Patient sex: M
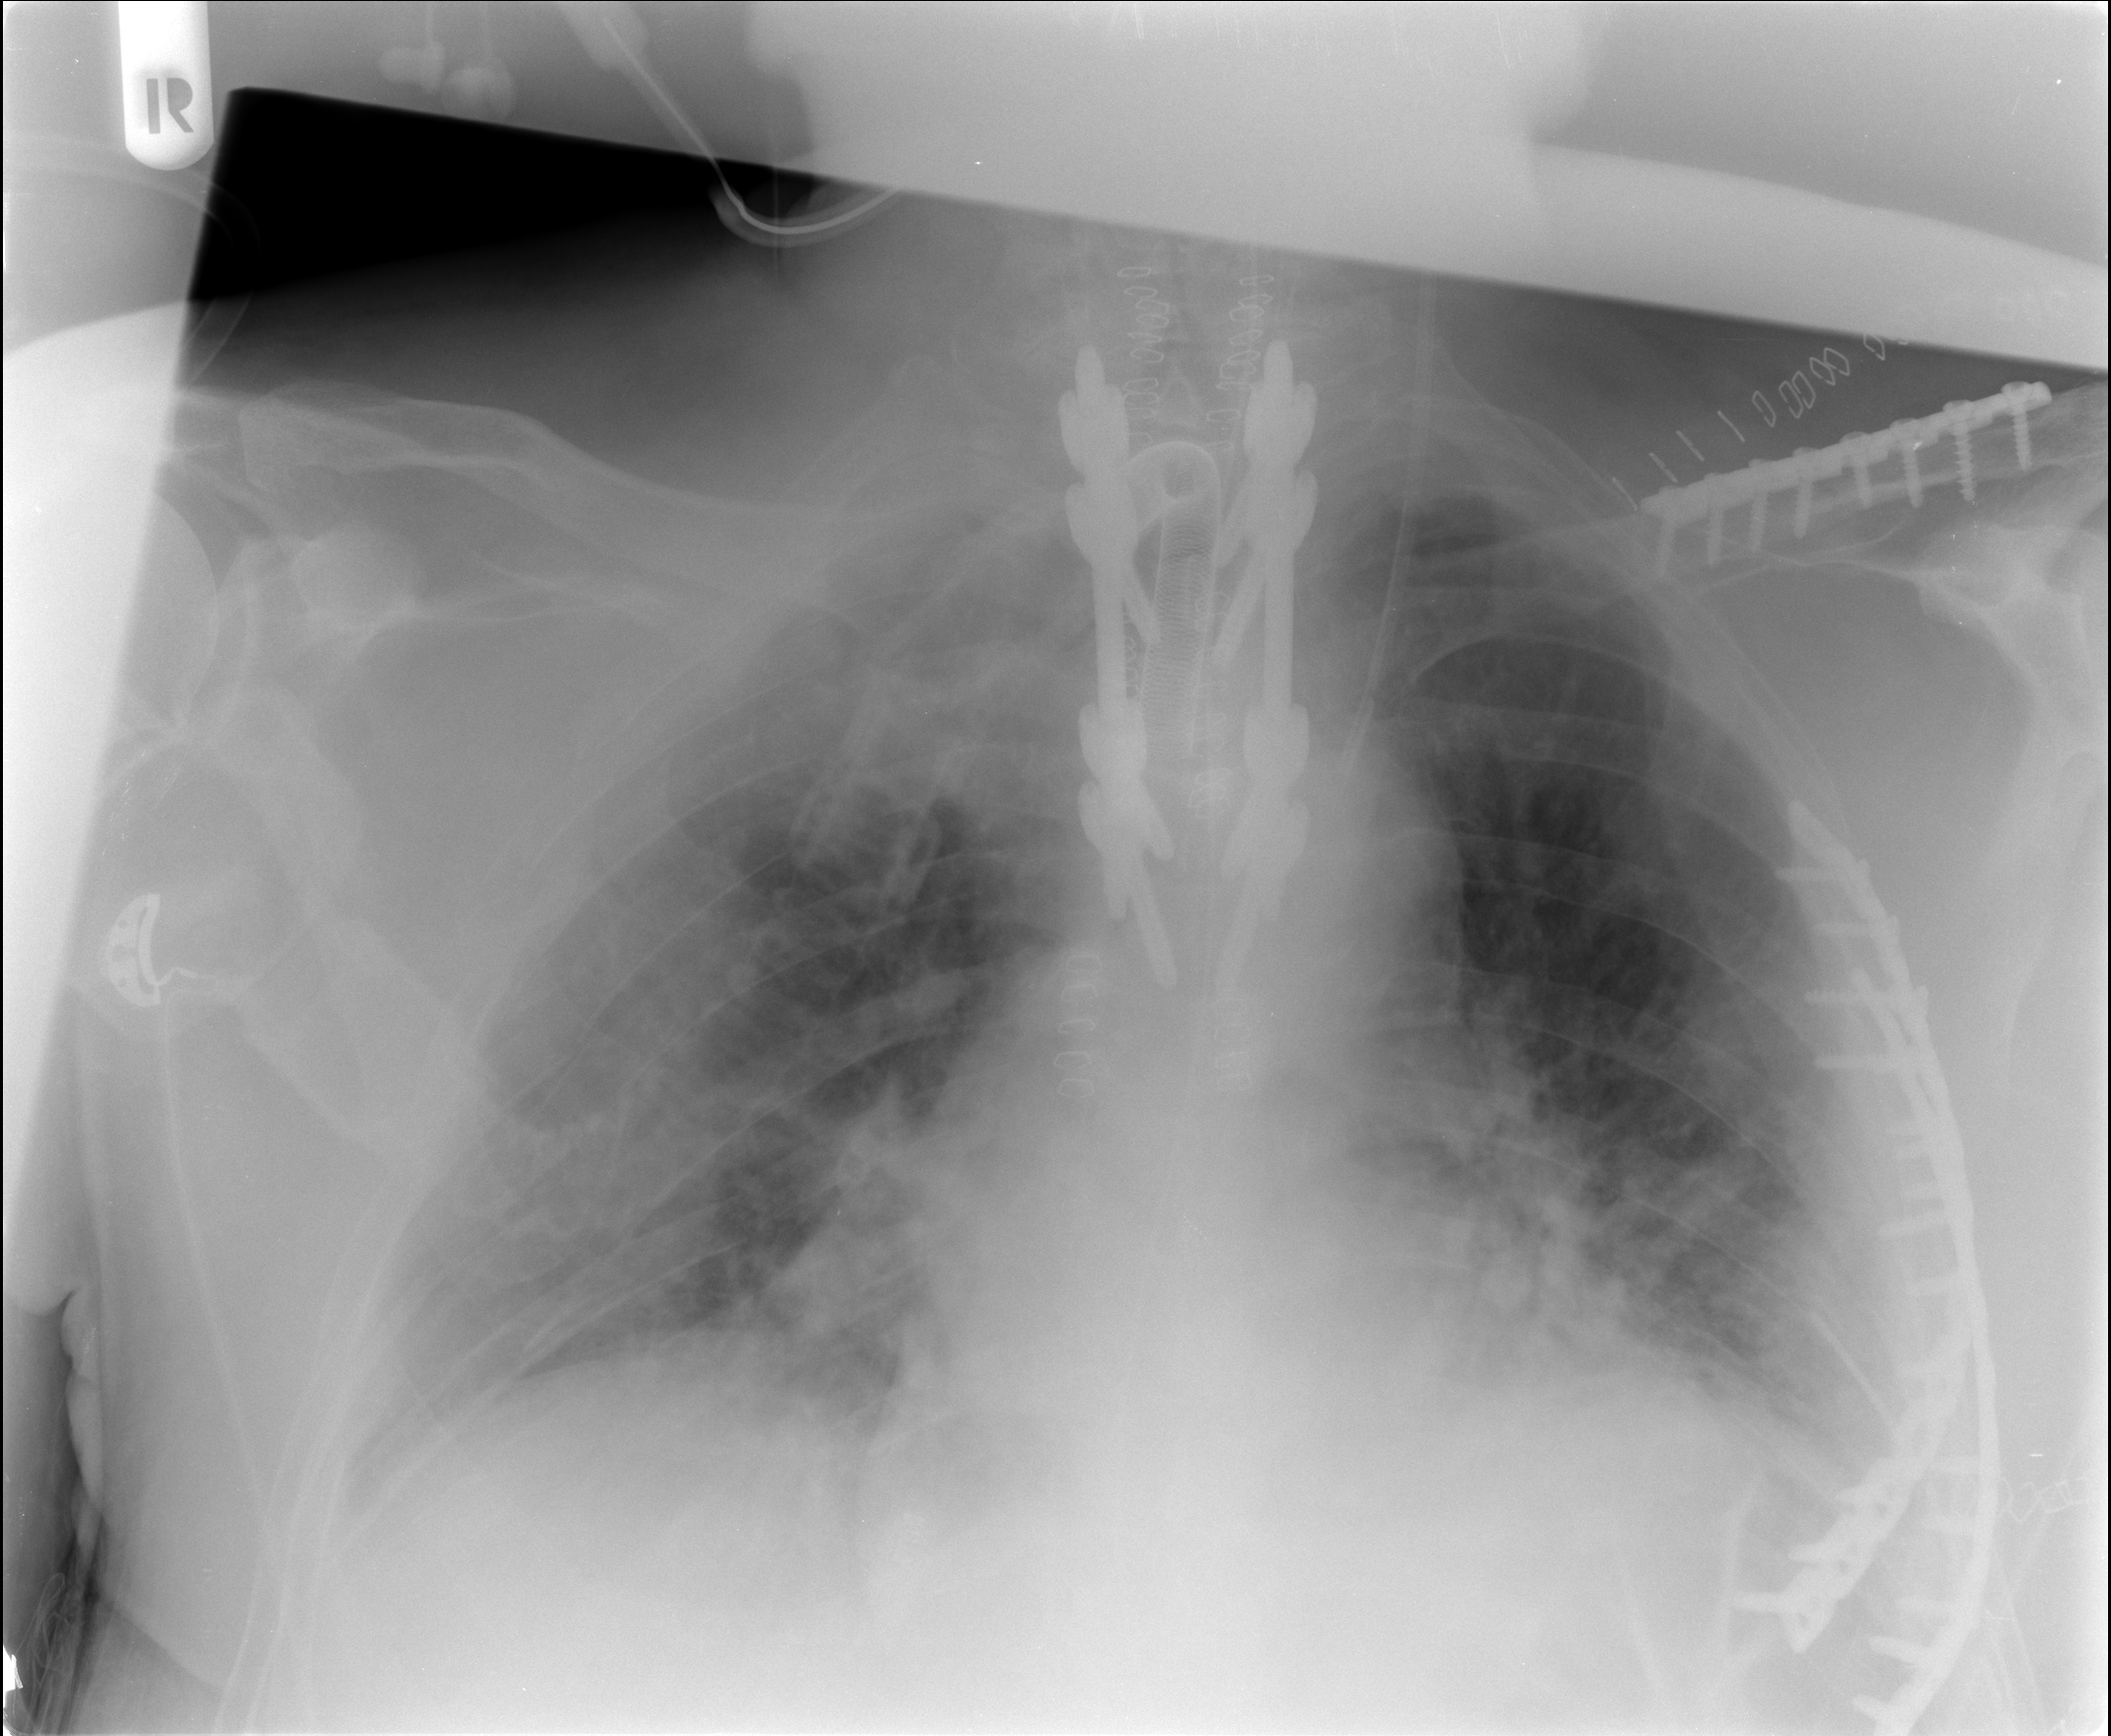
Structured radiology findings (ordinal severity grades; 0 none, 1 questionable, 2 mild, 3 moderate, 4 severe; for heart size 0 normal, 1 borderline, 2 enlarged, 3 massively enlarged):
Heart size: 1
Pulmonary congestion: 2
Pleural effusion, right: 2
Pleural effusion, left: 2
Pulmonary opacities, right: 2
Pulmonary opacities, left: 2
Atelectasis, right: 2
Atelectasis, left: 2